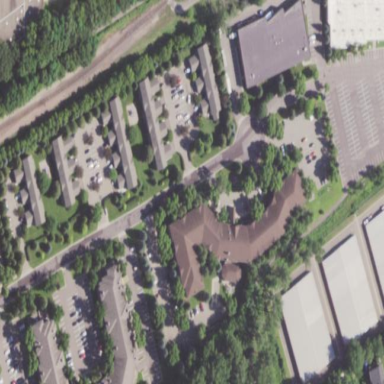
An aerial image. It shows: Hipped roof apartment building.